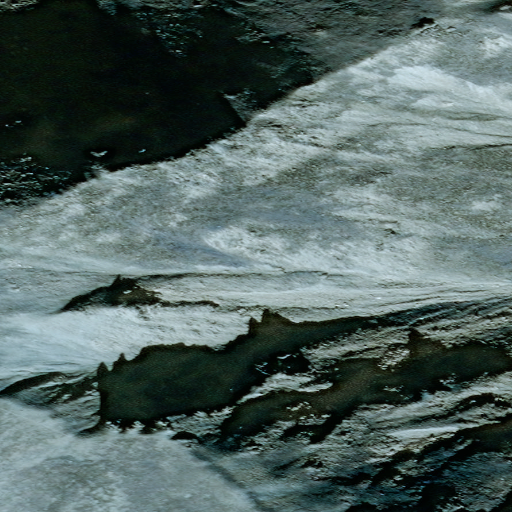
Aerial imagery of mountains in Alaska named Granite Mountains containing only unknown